Question:
The form contains a textbox, a button and a subform (which I created by just dragging the query into the form). The table contains 8 fields. When any of those field keywords are typed in, all records matching those keywords should display in the same form. But instead of that, Access shows the results in a separate window. How can I fix this?
I haven't included the complete where clause to this, here's my query:
SELECT *
FROM table
WHERE Account_Name Like "" OR Opportunity_Name Like "" OR .....
And I have assigned this query to the button. Here's my on click event of the button:
'''
Private Sub Command2_Click()
On Error GoTo Err_Command2_Click
Dim stDocName As String
stDocName = "Search2"
DoCmd.OpenQuery stDocName, acNormal, acEdit
DoCmd.Requery
subform.Requery
Exit_Command2_Click:
Exit Sub
Err_Command2_Click:
MsgBox Err.Description
Resume Exit_Command2_Click
End Sub
'''
It does the work but the only problem is that it shows data in a separate window. How can I fix this? Thanks.
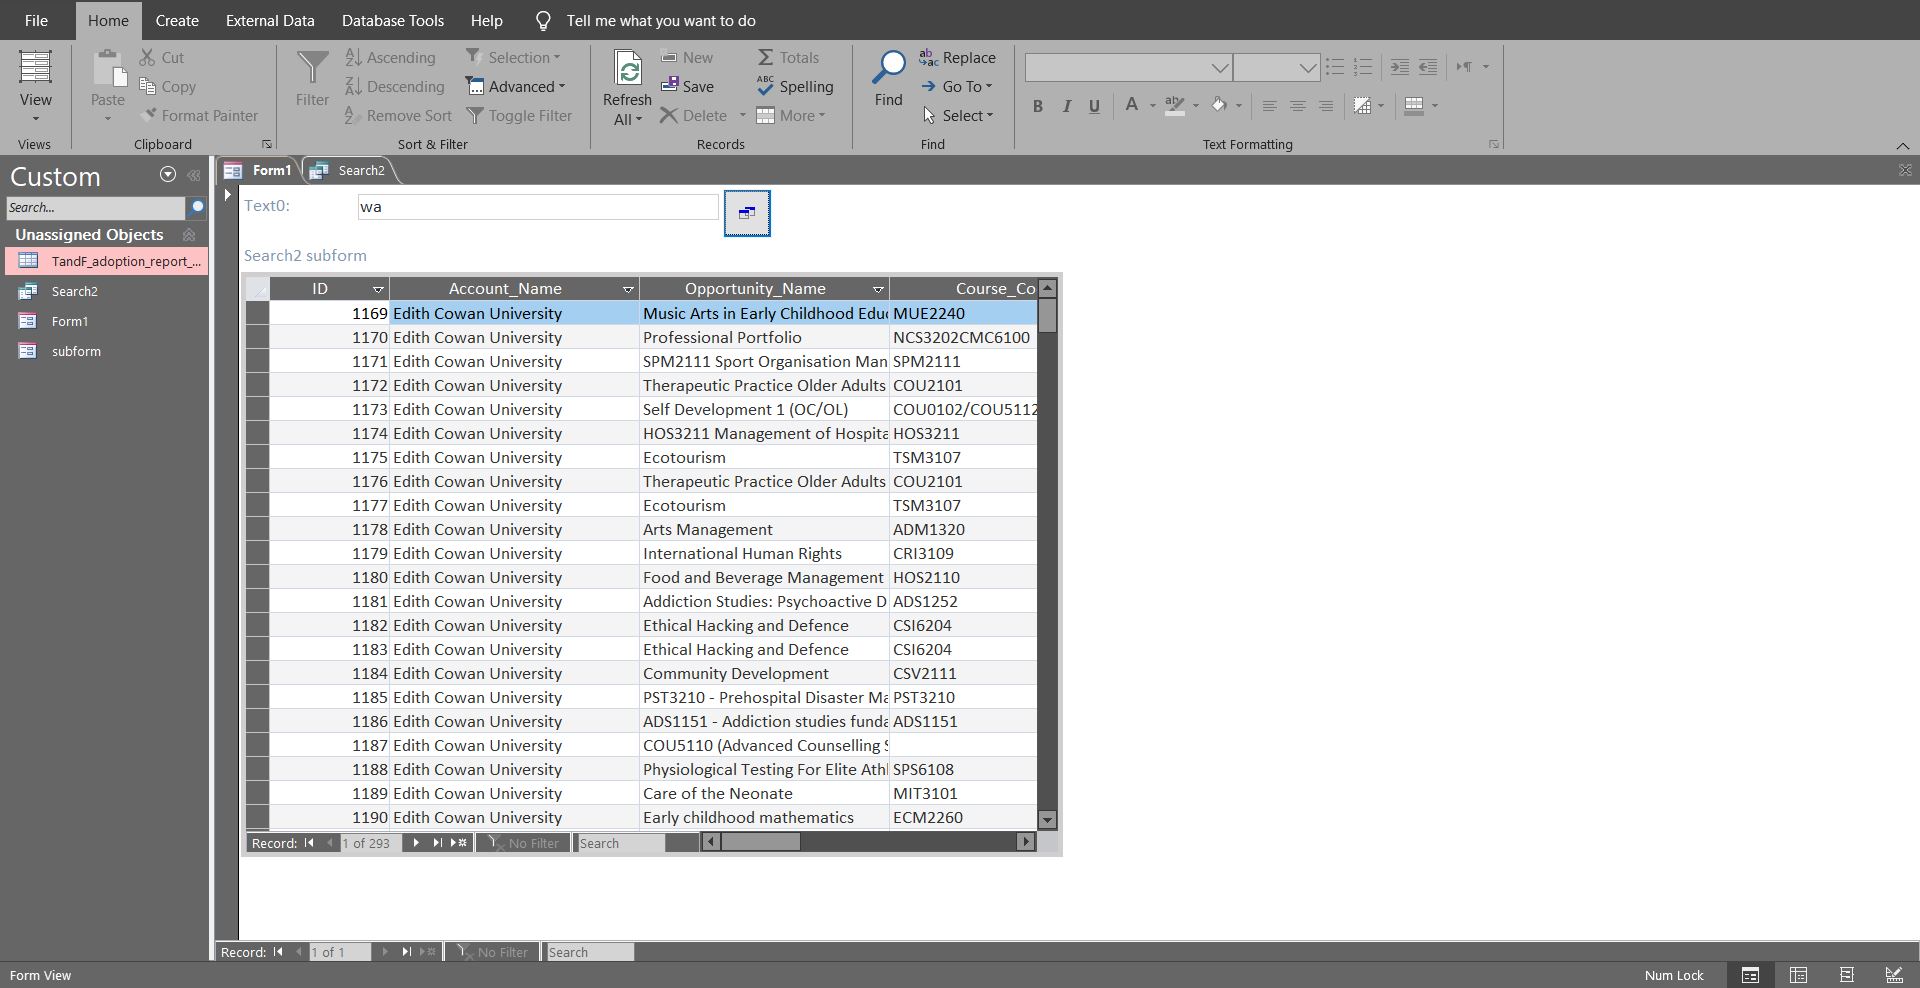
Answer: It opens a separate window because that is what the code is written to do. Remove both DoCmd lines. Then code to requery must reference subform container control.
'Me.subformContainerName.Requery'